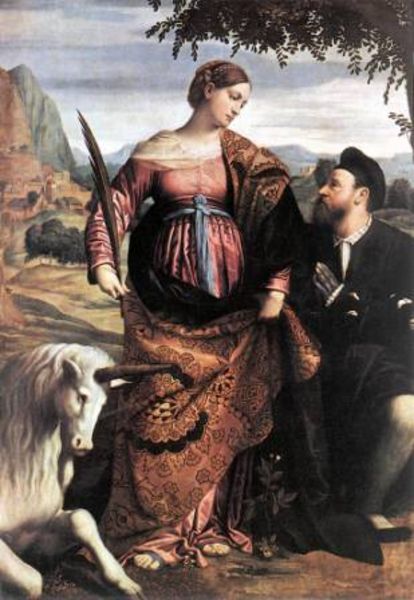
Titel: Die Heilige Justina mit dem Einhorn
Künstler: Moretto da Brescia
Standort: Wien
Institution: Kunsthistorisches Museum
Schlagwörter: baum, berg, blau, blätter, feder, felsen, gemälde, gewitter, himmel, kopf, laub, mann, schatten, umhang, weiß, wolken, bäume, grün, landschaft, sand, sitzen, stadt, äste, blume, braun, frau, frisur, handschuh, handschuhe, hut, kleid, licht, orange, profil, schwarz, blick, dame, gürtel, rot, schal, tier, tuch, weg, wiese, wolke, fächer, malerei, muster, rock, schleife, bart, kappe, mütze, falten, gesicht, kleidung, knoten, rembrandt, stehen, hals, horn, öl, erde, horizont, hügel, boden, auge, gewand, mantel, decke, mutter, paar, blatt, pflanze, renaissance, rosa, wald, pferd, beine, hufe, mähne, schärpe, taille, bein, füße, man, schuhe, berge, gebirge, zopf, ornamente, draperie, palme, palmwedel, wedel, strumpf, sandalen, bauch, knie, nazarener, schwanger, barfuss, bewölkung, zweig, knien, allegorie, brokat, liebespaar, palmzweig, maul, knieend, strumpfhose, bittsteller, himel, heilige, antrag, deutschrömer, einhorn, bitten, bäum, frage, bukolisch, gerte, gütel, schwangere, heilige katharina, bittend, tuvh, kopfhaltung, flechtfrisur, berfuss, 17. jahrhundert, mäthyreine, märthyrerin, umhabg